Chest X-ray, PA view. Patient: 40 years old, sex M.
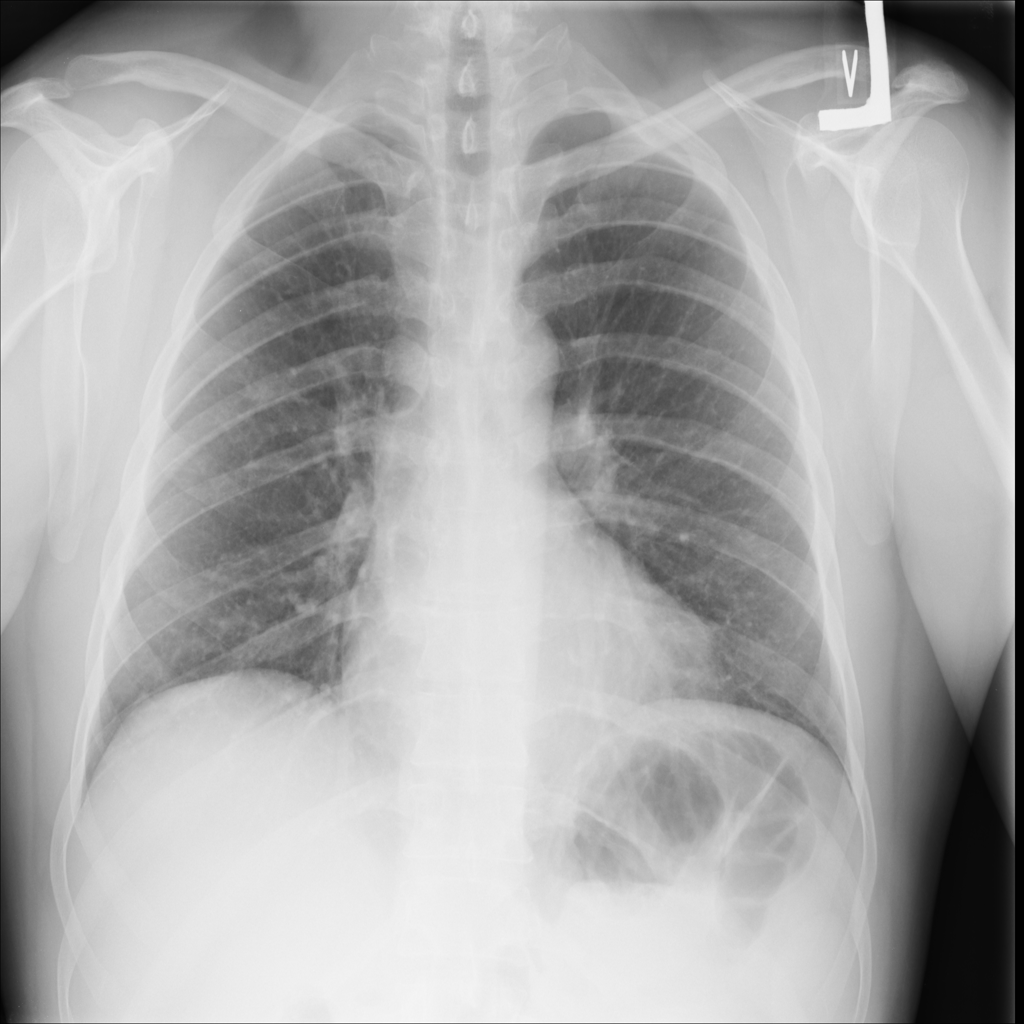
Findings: No Finding